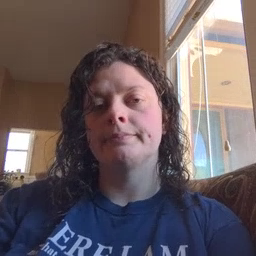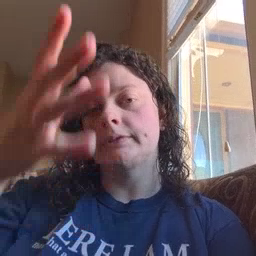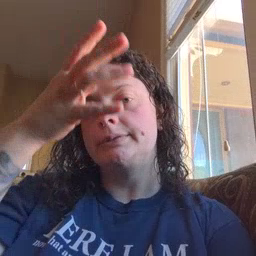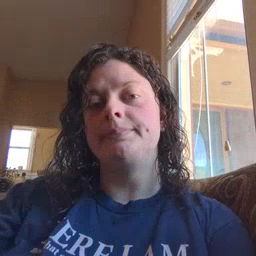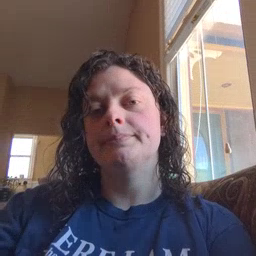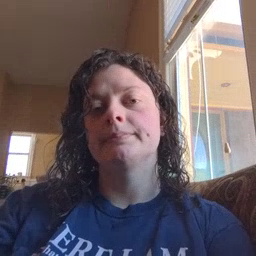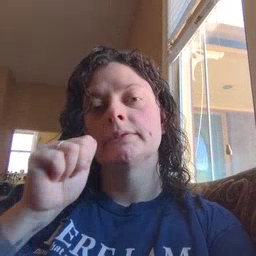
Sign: dad